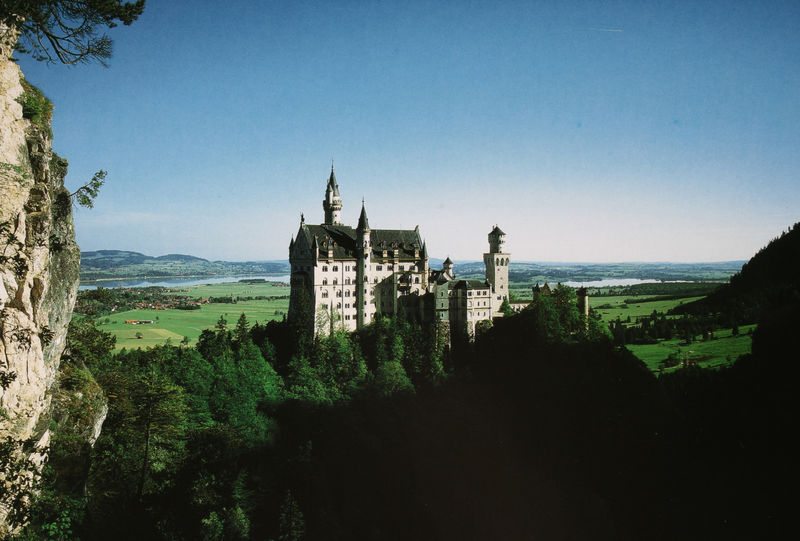
Titel: Blick von der Marienbrücke über die Pöllatschlucht auf Neuschwanstein vor der Ebene von Schwangau mit dem Forggensee
Künstler: Georg Dollmann
Standort: Schwangau
Institution: Schloss Neuschwanstein
Schlagwörter: baum, berg, blau, felsen, himmel, schatten, wasser, weiß, wolken, bäume, fluss, grün, landschaft, see, stadt, fenster, grau, hintergrund, licht, schwarz, anlage, dach, gebäude, schloss, wiese, architektur, stein, weit, ebene, felder, ferne, horizont, hügel, weite, kirche, sonne, wiesen, spitzen, tal, wald, turm, aussicht, sommer, ansicht, fassade, ort, abhang, berge, fels, gebirge, dorf, dächer, giebel, mauer, farbe, tannen, blue, könig, people, red, white, window, black, green, grey, spitz, wall, windows, picture, hoch, zinnen, foto, fotografie, luftaufnahme, photographie, wände, erker, burg, höhe, bayern, türmchen, türme, festung, photo, farbfoto, mauern, cliff, rock, sky, stone, tree, märchen, building, field, hill, hills, house, lake, landscape, mountain, mountains, nature, water, bavaria, german, horizon, roof, summer, tower, trees, village, chiemsee, tannenwald, nadelwald, etagen, geschosse, forest, grass, river, hänge, stockwerke, castle, shadow, gree, aufnahme, ludwig, weitsicht, meadow, valley, allgäu, gesamtansicht, fenste, vierung, buildings, manor, dachreiter, large, ludwig ii, neuschwanstein, sehenswürdigkeit, schneewittchen, fields, shade, chimney, steeple, wittelsbacher, structure, photograph, photography, turret, towers, woods, hohenzollern, achttaen, distant, lush, estate, turrets, spires, le, bulding, chateau, farms, isolated, waldschloss, steeples, cloudless, beuschwanstein, muntain, cloudles, rock face, neuschanstein, schloss schwanenstein, schwanensee, neuswanstein, bravaria, bravarian